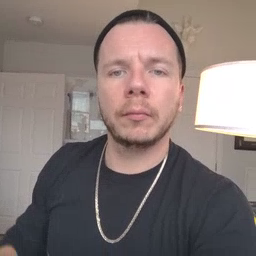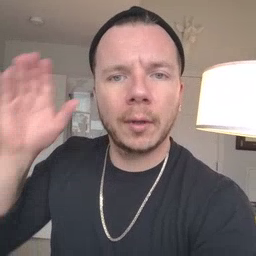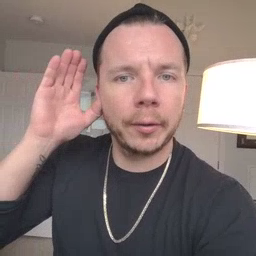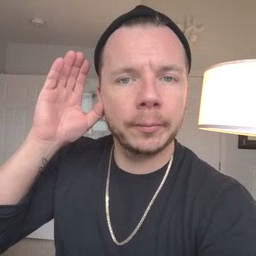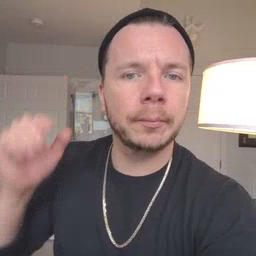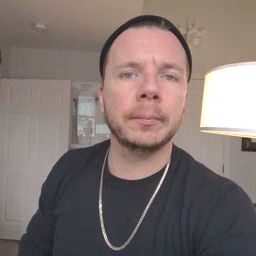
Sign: hear